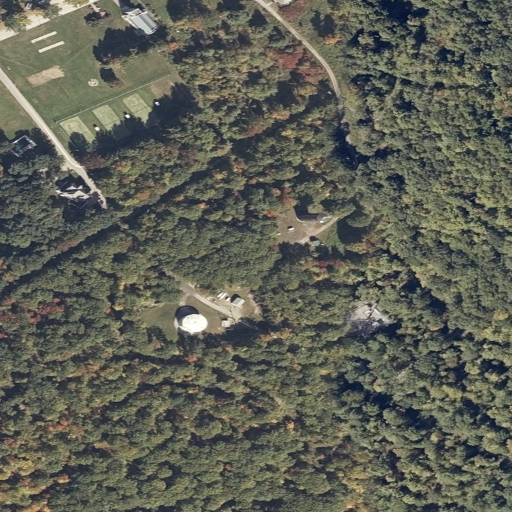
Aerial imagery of mountain in Maine named Ricker Hill containing deciduous forest, grassland, mixed forest, pasture, low intensity development, open development, and medium intensity development